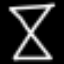
Label: hourglass